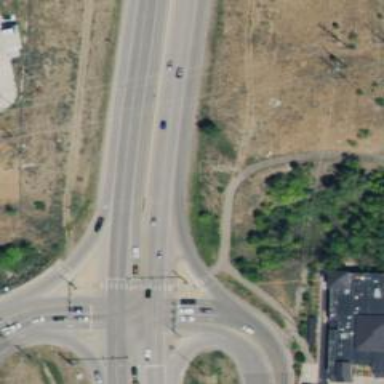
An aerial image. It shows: Trunk link highway.